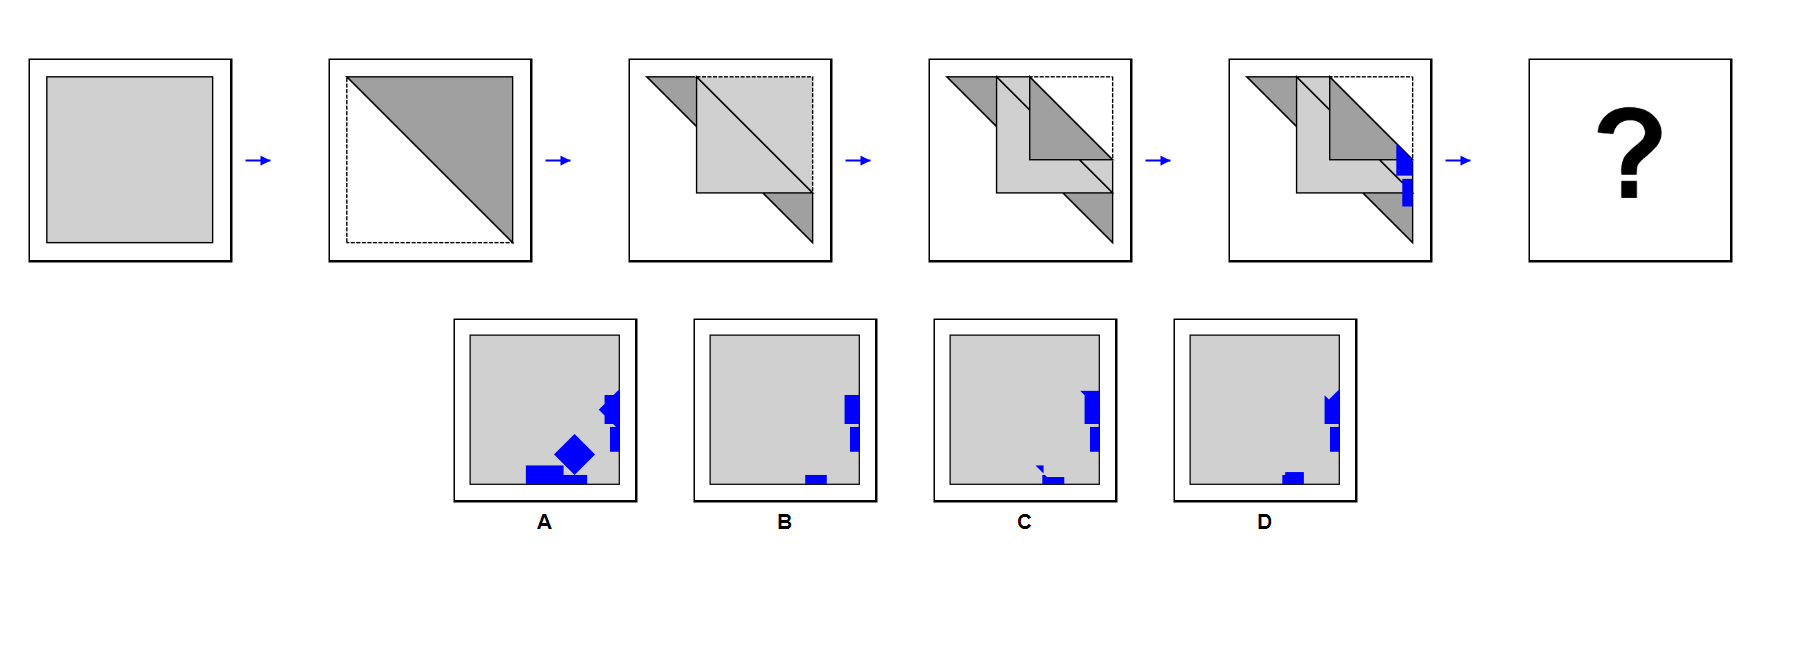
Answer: B